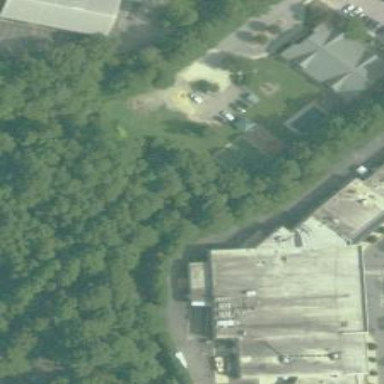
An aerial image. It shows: Kindergarten.